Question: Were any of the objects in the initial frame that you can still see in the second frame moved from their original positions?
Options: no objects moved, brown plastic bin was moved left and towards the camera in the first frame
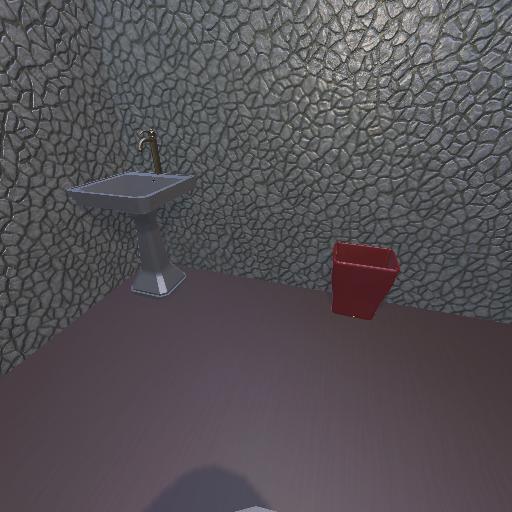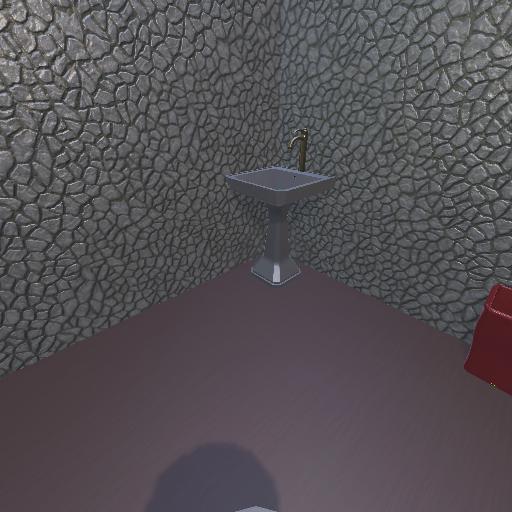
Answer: no objects moved